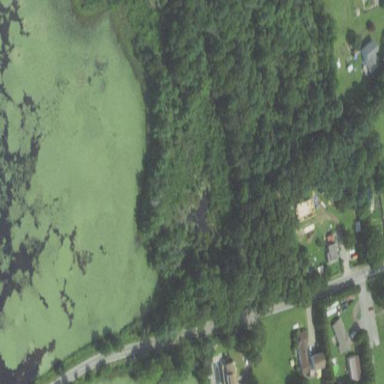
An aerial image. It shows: Marsh wetland.